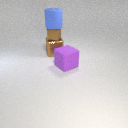
large brown metal cube behind large purple rubber cube